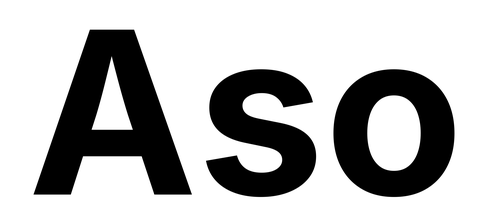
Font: Inter_Bold